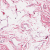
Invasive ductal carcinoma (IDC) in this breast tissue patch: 0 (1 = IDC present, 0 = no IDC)